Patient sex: F
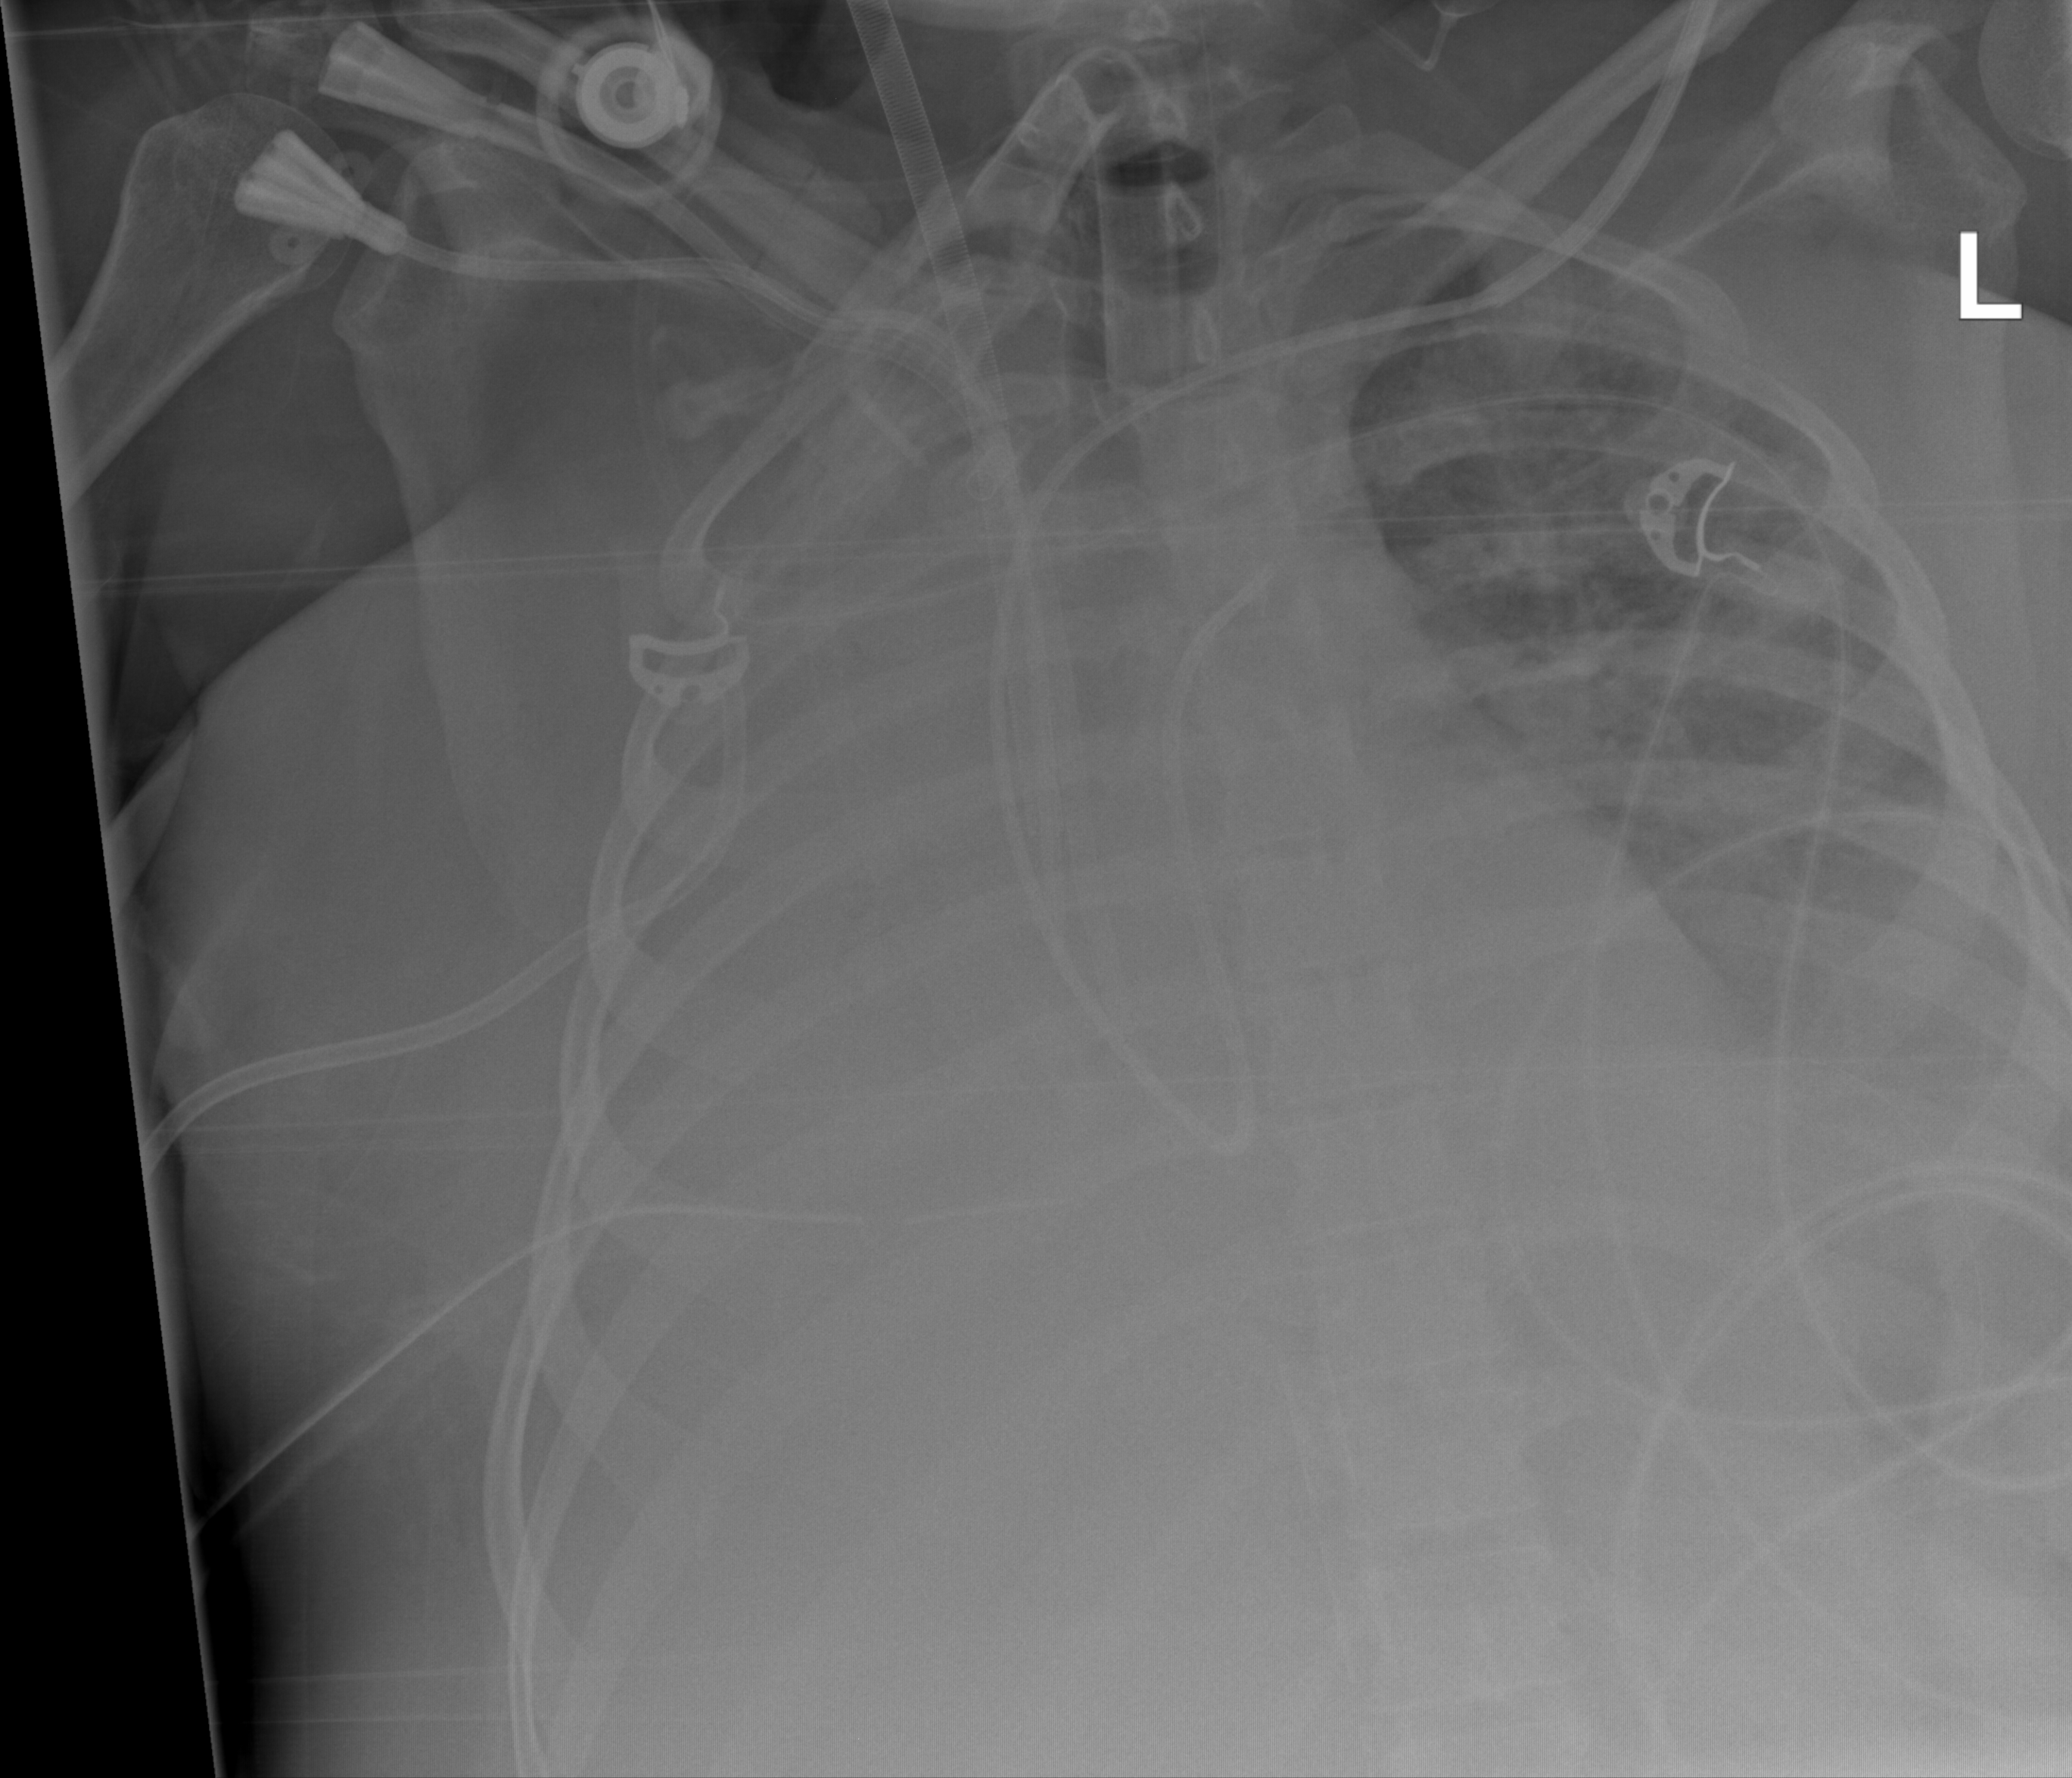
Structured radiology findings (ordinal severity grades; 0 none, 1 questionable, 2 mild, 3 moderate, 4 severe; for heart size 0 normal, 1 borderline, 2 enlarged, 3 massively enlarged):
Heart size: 0
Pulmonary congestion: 0
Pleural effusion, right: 4
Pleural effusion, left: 2
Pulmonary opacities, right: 4
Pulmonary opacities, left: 3
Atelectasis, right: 4
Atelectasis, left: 3